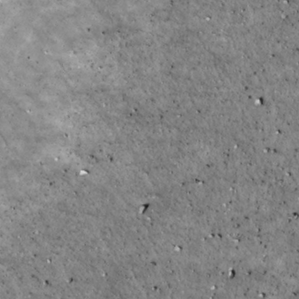
Label: non_frost